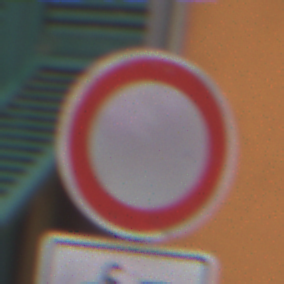
Verkehrszeichen: VerbotFahrzeugeAllerArt
Zusatzzeichen unten: EinspurigeFahrzeugeFrei2
Umgebung: Outdoor, Urban
Tageszeit: Midday
Wetter: Overcast
Licht: Natural
Jahreszeit: NotSpecified
Kontrast: LowContrast